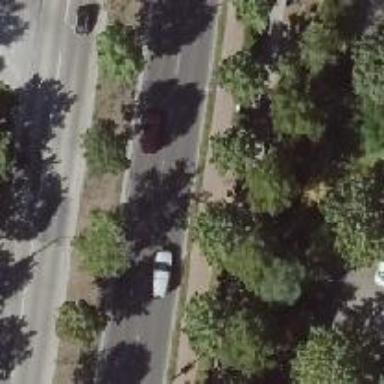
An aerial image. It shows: Avenue of deciduous broadleaved trees.